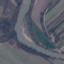
Label: River